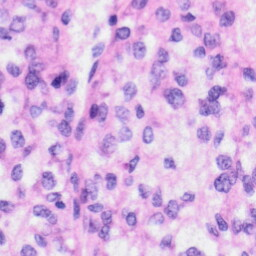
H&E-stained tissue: Liver